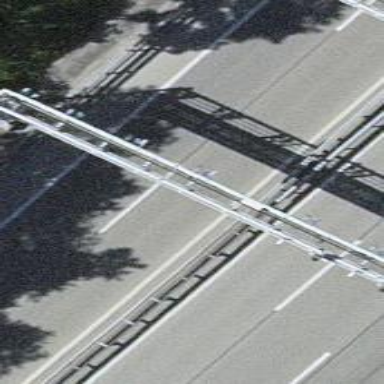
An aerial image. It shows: Gantry structure.